Question: I am using Cordova's inappbrowser and integrating Google oauth2.0. Once I get the authorization code I make a post request to get my token. NO MATTER what I try I always get a 400 error with "Required Parameter is missing grant_type". I'm encoding uri, I'm setting the right headers but to no avail... can anyone help?
'''
$http({
method: 'POST',
url: 'https://accounts.google.com/o/oauth2/token',
params:{code:authorization_code[0],
client_id:options.client_id,
client_secret:options.client_secret,
redirect_uri:options.redirect_uri,
grant_type:'authorization_code'},
headers:{
'Content-Type':'application/x-www-form-urlencoded',
}
}).success(function(data,status,headers,config){
deferred.resolve(data);
}).error(function(data, status,headers,config){
console.log('data, status, headers,config',data,status,headers,config);
deferred.reject(response.responseJSON);
});
'''
and this is the output from the Chrome dev Console when I try to make the request

Request URL:<URL>
Request Method:POST
Status Code:400 Bad Request
<URL> HTTP/1.1
application/json, text/plain,
Origin: file://
testing: testing
User-Agent: Mozilla/5.0 (Linux; Android 4.4.2; SCH-I535 Build/KOT49H) AppleWebKit/537.36 (KHTML, like Gecko) Version/4.0 Chrome/30.0.0.0 Mobile Safari/537.36
Parameters
client_id=xxx-oh7o4cmaju3jgprllln97nf0p3pc1f91.apps.googleusercontent.com&client_secret=xxx&code=4%2FnITDK731NhavPePthrVA1eX8LHFC.ojUX9K7DpBYaEnp6UAPFm0HWDS5njgI&grant_type=authorization_code&redirect_uri=http:%2F%2Flocalhost
HTTP/1.1 400 Bad Request
Pragma: no-cache
Date: Mon, 14 Jul 2014 06:35:22 GMT
Content-Encoding: gzip
X-Content-Type-Options: nosniff
Server: GSE
X-Frame-Options: SAMEORIGIN
Content-Type: application/json
Cache-Control: no-cache, no-store, max-age=0, must-revalidate
Transfer-Encoding: chunked
Alternate-Protocol: 443:quic
X-XSS-Protection: 1; mode=block
Expires: Fri, 01 Jan 1990 00:00:00 GMT
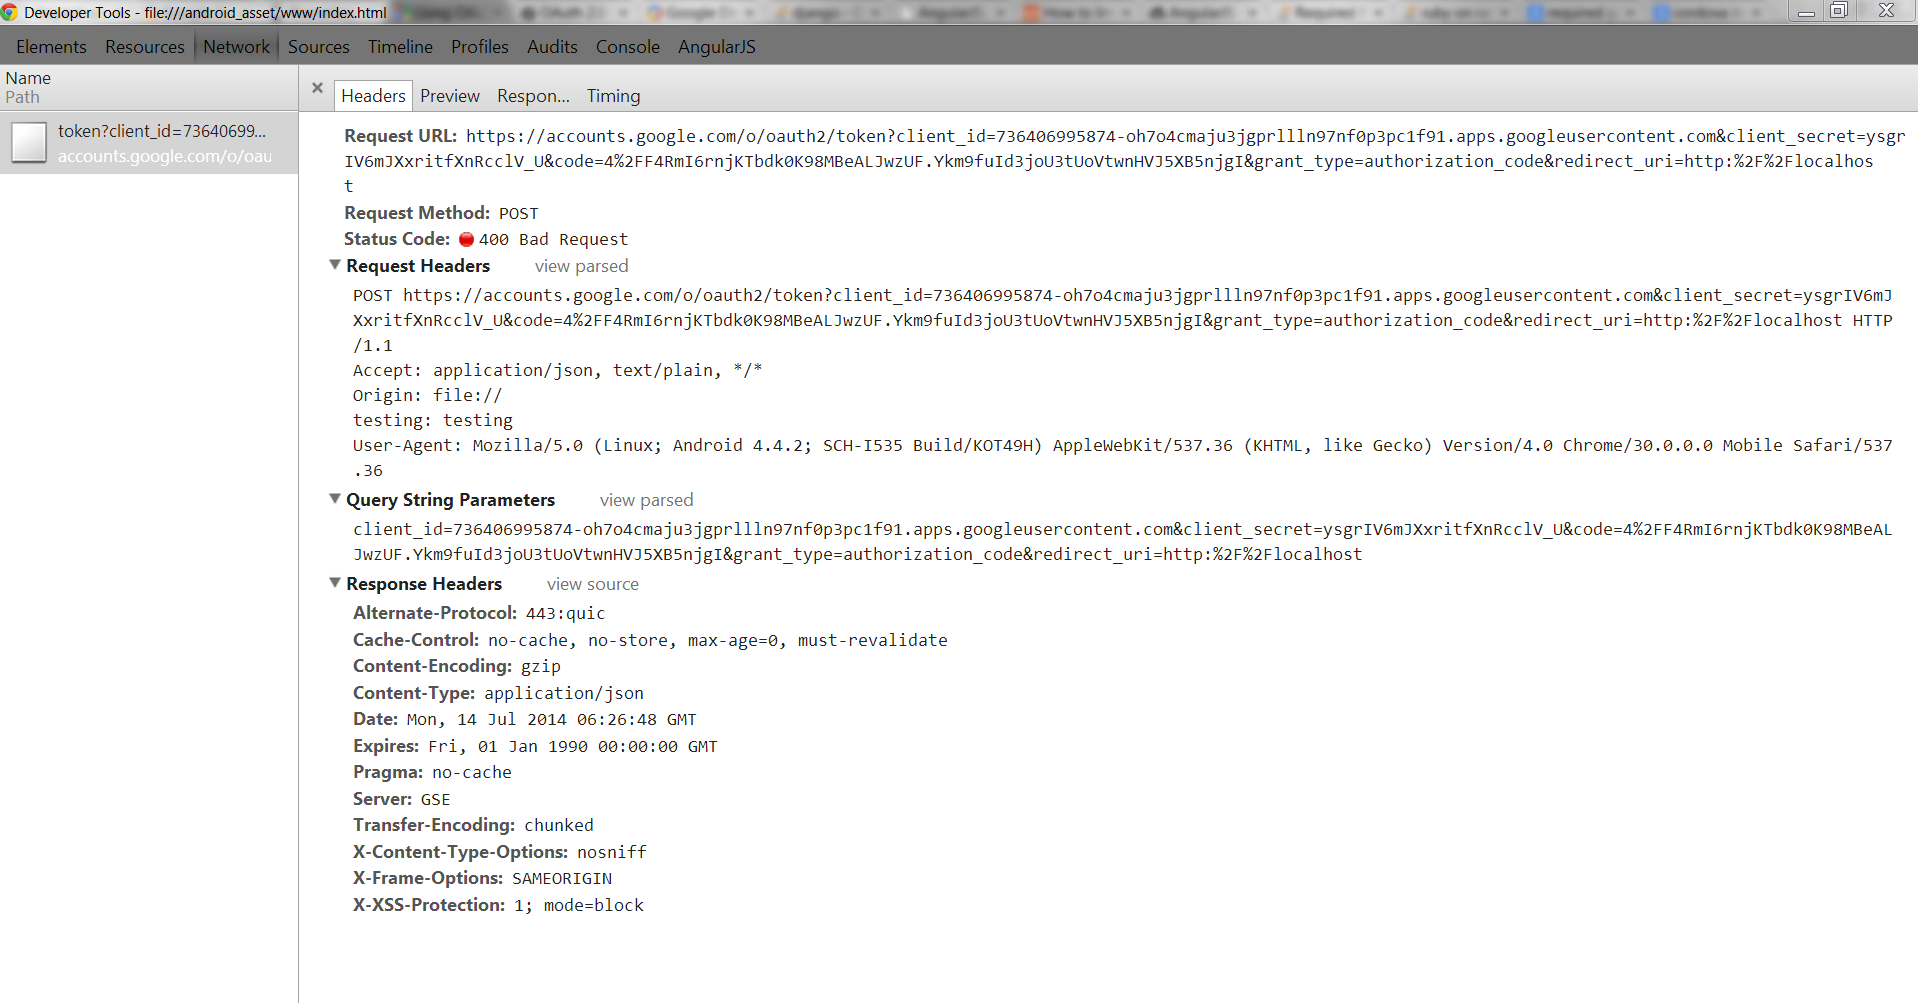
Answer: Wrong post request. The 'params' property is used to set any additional request parameters to be appended to the URL query string. The 'params' property is a JavaScript object with one property per request parameter to add.
<URL>